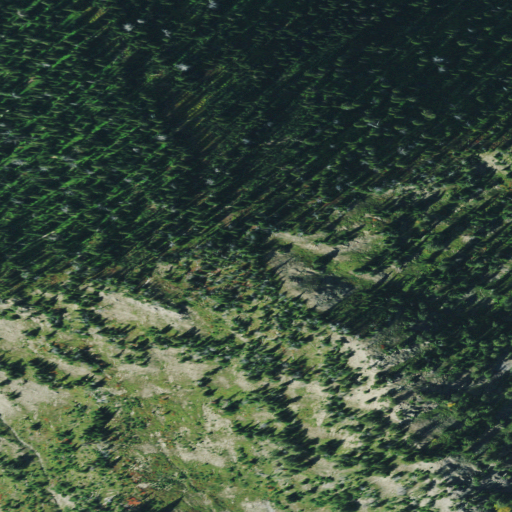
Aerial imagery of mountain in Montana named Essex Mountain containing evergreen forest and shrub